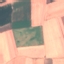
Land use / land cover: AnnualCrop